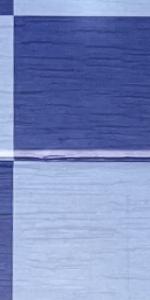
Label: Empty